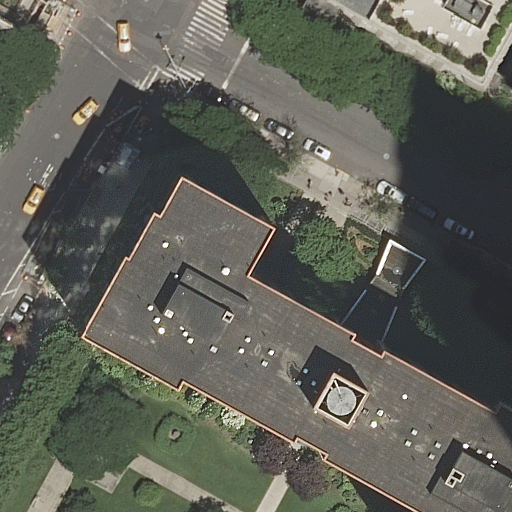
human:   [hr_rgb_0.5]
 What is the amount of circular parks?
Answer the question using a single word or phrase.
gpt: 0

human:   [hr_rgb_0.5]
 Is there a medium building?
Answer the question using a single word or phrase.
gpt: yes

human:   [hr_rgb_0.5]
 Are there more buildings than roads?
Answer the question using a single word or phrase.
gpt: no

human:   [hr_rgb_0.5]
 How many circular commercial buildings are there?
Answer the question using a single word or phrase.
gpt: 0

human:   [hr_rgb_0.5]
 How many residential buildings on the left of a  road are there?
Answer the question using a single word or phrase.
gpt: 0

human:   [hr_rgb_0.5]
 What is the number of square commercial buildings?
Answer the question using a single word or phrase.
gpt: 0

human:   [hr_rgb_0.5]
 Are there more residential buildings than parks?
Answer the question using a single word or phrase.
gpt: yes

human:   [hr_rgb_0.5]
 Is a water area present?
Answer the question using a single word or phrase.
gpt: no

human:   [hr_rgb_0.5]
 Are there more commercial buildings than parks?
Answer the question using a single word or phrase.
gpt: no

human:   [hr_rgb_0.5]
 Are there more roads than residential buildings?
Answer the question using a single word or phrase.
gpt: yes

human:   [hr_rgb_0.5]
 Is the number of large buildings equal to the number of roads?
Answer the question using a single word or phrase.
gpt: no

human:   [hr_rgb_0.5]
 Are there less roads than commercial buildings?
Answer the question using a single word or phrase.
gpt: no

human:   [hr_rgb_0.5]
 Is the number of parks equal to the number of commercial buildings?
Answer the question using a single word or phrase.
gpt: no

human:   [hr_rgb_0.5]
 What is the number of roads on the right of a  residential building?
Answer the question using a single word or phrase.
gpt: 0

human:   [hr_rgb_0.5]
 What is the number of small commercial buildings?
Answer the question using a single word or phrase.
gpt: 0

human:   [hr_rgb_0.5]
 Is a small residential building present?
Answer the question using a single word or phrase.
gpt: no

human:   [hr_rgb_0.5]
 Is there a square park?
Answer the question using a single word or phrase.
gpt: no

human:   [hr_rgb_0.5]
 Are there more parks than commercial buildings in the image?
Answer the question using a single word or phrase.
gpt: yes

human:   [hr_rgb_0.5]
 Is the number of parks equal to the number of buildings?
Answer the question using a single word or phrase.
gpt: no

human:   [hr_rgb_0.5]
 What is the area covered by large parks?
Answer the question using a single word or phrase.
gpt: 6924m2

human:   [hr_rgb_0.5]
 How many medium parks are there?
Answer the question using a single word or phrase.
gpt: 0

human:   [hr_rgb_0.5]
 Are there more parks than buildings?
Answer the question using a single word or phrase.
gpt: no

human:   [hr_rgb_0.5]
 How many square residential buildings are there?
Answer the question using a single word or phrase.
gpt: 0

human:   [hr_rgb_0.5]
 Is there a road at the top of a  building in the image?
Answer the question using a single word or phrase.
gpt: yes

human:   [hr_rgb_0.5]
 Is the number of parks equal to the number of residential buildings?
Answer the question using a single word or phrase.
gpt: no

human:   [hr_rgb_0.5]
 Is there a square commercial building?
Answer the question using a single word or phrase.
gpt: no

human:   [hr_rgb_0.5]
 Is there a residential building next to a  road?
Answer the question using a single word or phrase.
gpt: yes

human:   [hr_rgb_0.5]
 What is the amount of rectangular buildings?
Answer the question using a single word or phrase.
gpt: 1

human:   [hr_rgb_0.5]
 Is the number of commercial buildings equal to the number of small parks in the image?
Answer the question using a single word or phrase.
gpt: yes

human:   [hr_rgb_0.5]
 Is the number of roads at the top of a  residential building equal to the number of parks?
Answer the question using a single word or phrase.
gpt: no

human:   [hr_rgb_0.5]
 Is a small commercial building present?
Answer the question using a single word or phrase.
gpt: no

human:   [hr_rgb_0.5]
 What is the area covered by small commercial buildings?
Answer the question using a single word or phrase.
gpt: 0m2

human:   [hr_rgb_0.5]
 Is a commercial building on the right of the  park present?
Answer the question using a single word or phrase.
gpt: no

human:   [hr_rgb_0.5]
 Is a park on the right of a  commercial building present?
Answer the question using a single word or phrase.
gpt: no

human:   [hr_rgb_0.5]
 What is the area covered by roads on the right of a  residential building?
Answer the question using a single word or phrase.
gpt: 0m2

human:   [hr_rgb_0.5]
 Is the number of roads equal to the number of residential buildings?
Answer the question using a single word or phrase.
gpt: no